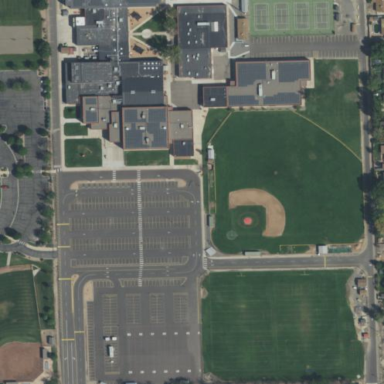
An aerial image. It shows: Baseball pitch for leisure and sports activities.